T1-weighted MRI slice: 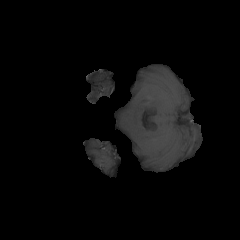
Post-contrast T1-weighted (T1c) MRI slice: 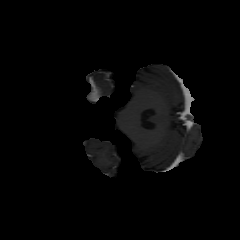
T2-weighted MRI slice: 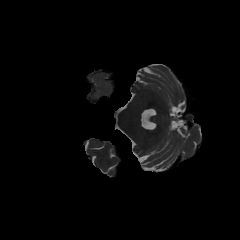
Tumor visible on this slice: yes